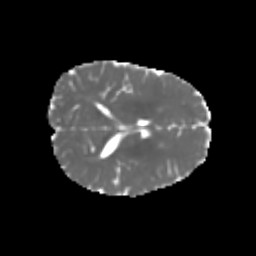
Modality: MD
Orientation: axial
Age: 6
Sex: male
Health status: healthy